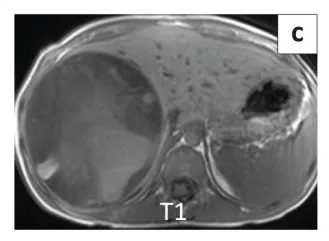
Axial T1W image revealing hyperintense, internal haemorrhagic contents.
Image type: radiology (mri)